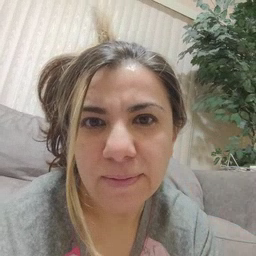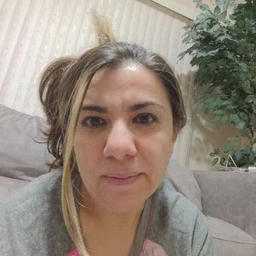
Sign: think